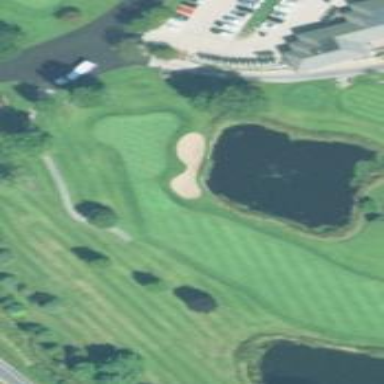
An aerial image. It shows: Water hazard on golf course.